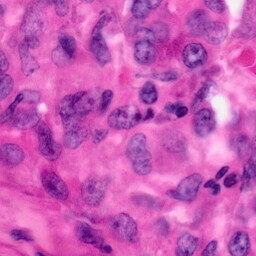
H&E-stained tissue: Pancreatic